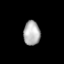
Tissue: lung
Cell type: Epithelial cells
Senescence score: 0.2204
Nuclear area (px): 395
Mean DAPI intensity: 176.797